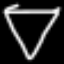
Label: diamond